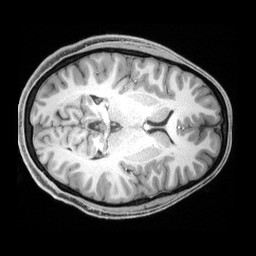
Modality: T1w
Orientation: axial
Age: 26
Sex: male
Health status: healthy
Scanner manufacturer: siemens
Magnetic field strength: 3 T
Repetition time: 2.4 s
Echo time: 0.00194 s